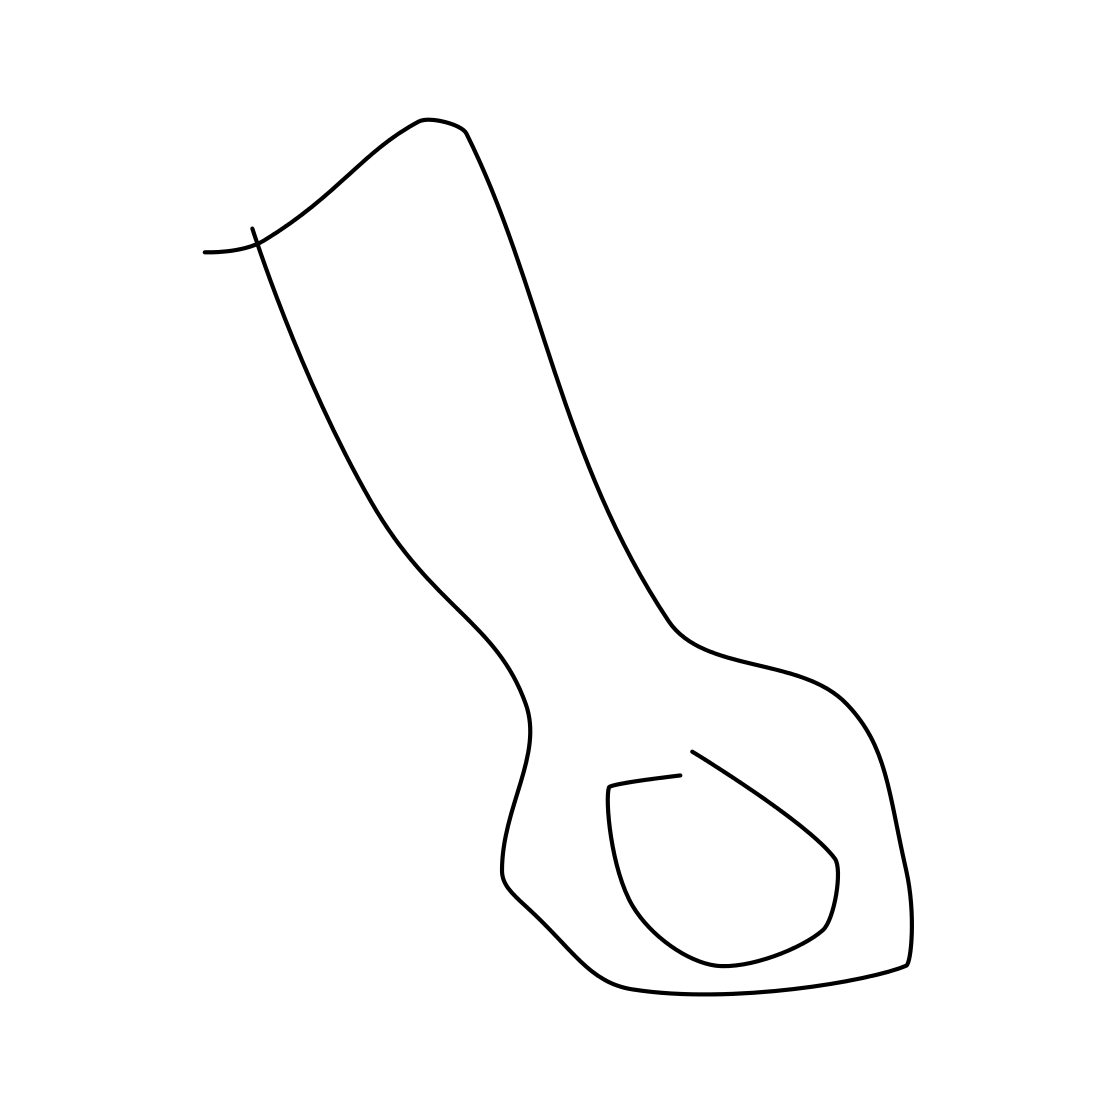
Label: spoon